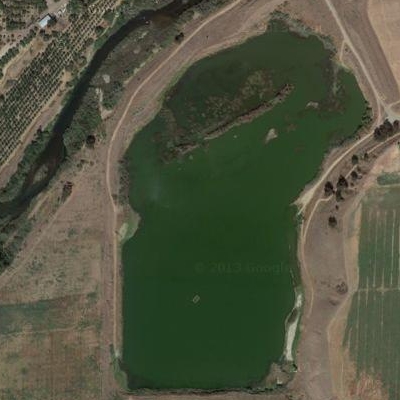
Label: RiverLake